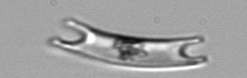
Label: Eucampia